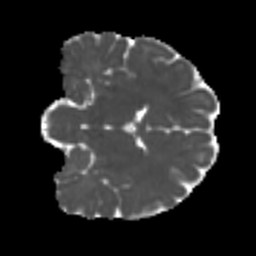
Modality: MD
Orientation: coronal
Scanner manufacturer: siemens
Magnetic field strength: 3 T
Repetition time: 4 s
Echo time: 0.0594 s